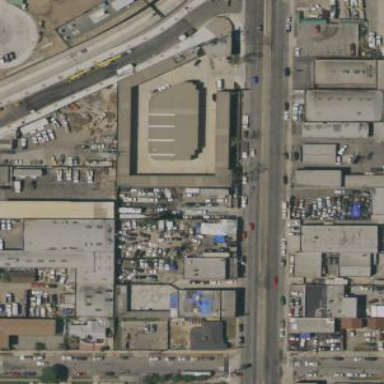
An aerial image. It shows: Warehouse building.